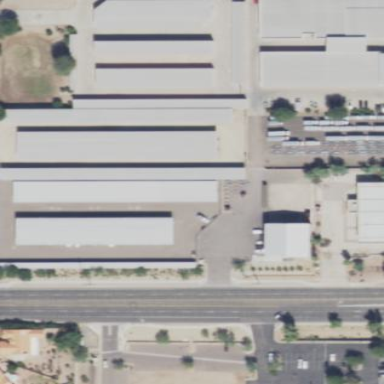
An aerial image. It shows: Storage rental shop.